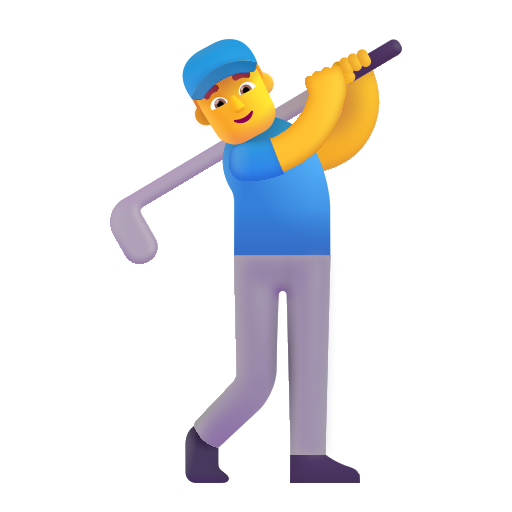
man golfing color default